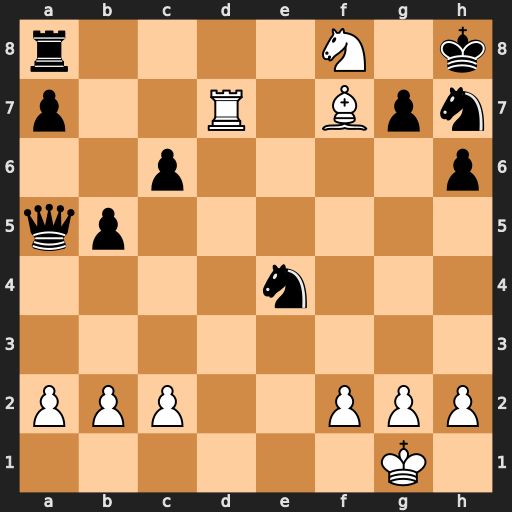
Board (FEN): r4N1k/p2R1Bpn/2p4p/qp6/4n3/8/PPP2PPP/6K1
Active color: w
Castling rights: -
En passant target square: -
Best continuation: Ng6#